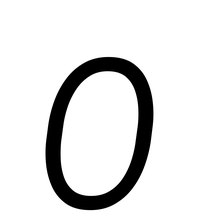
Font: Roboto-Italic_Condensed_Light_Italic